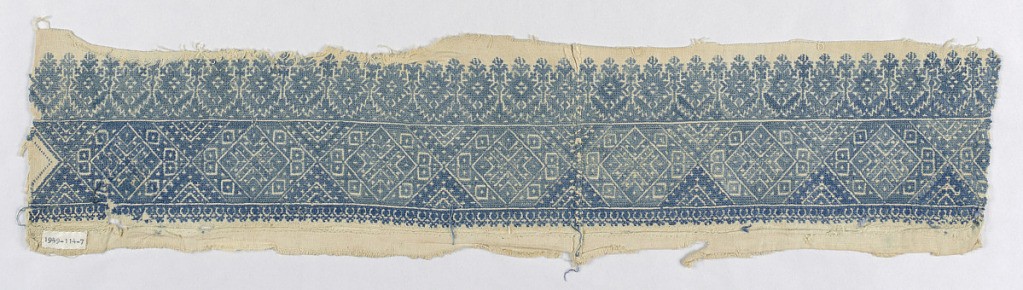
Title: Border
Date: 19th century
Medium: cotton, silk Technique: cross stitch embroidery
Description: Border of coarse cotton embroidered in blue silk in conventionalized designs and stylized plant forms.